Aerial crown-view tile of a tropical tree (Barro Colorado Island, Panama), acquired 20250217:
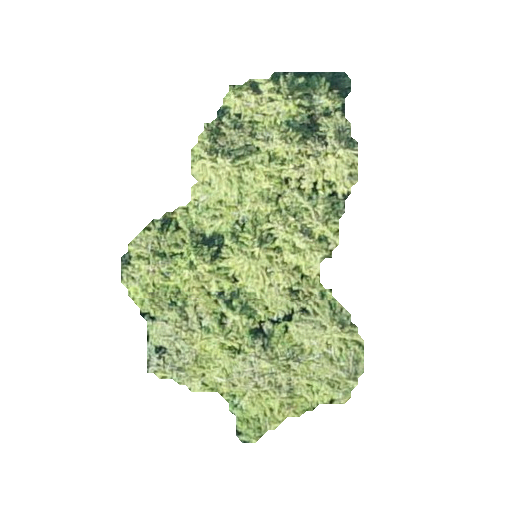
Species: Quararibea stenophylla
GBIF accepted scientific name: Quararibea stenophylla
Crown area: 86.884 m²